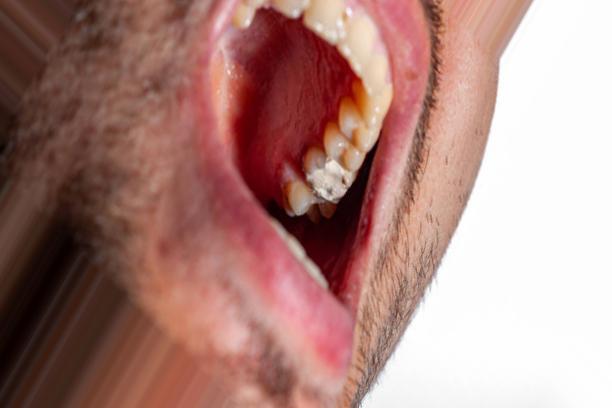
Condition: Caries